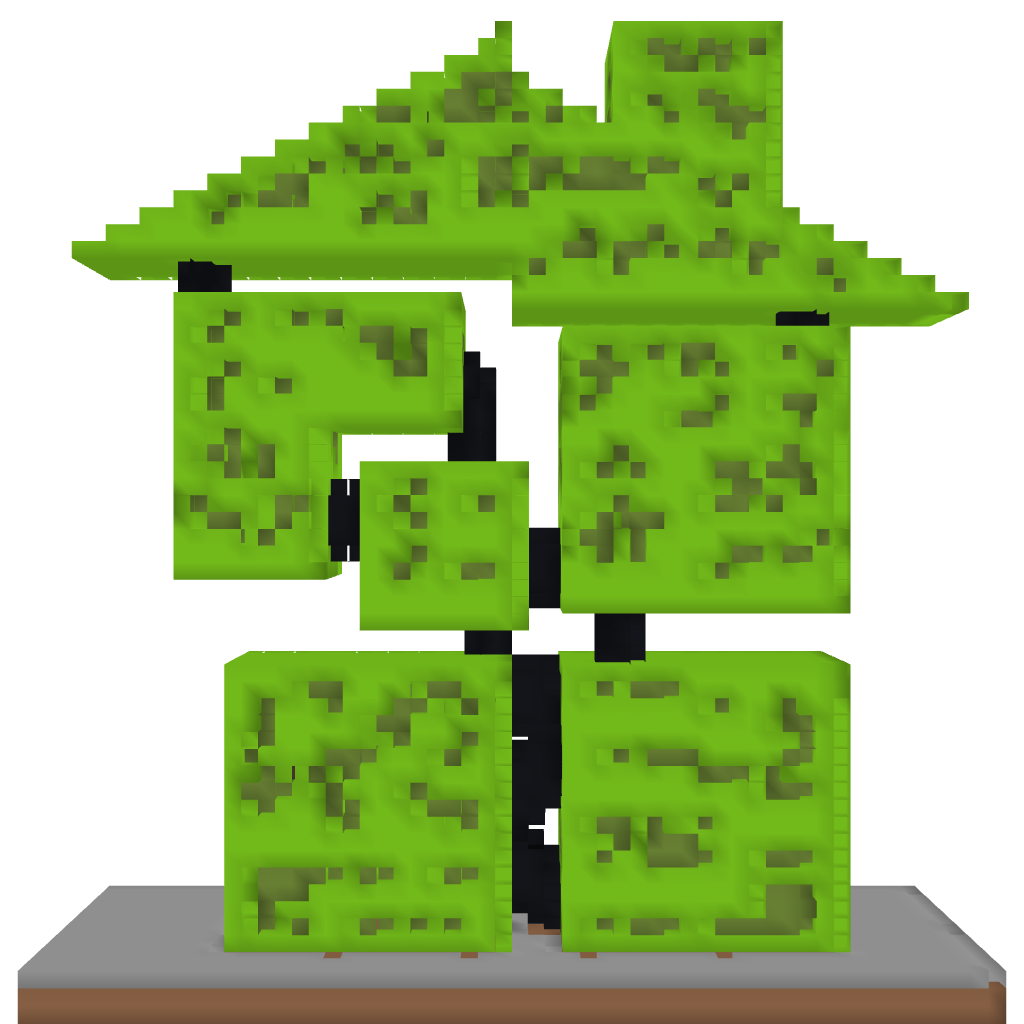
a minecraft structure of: Spurb house